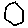
Label: hexagon